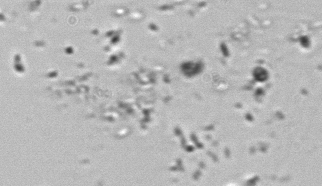
Label: Phaeocystis